RGB frame:
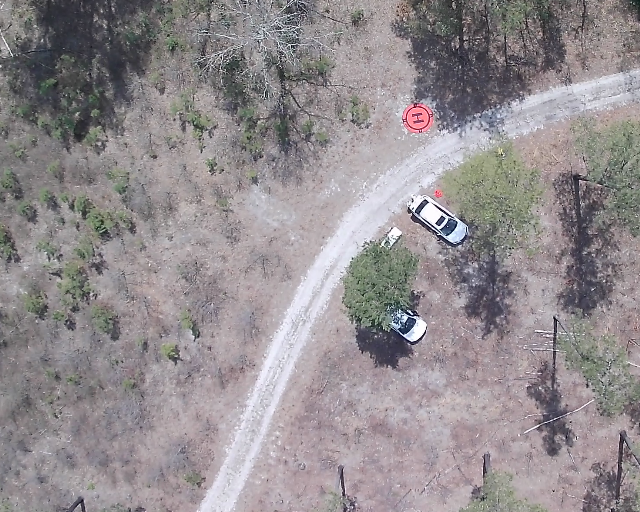
Thermal frame:
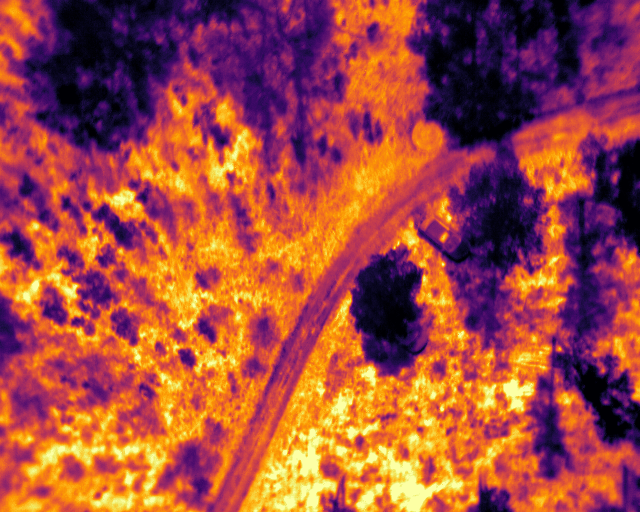
Captured: 2026-02-26 02:32:55
Pixels at or above 80 °C: 0 (fraction of frame: 0)